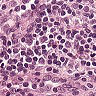
Metastatic tissue present: no